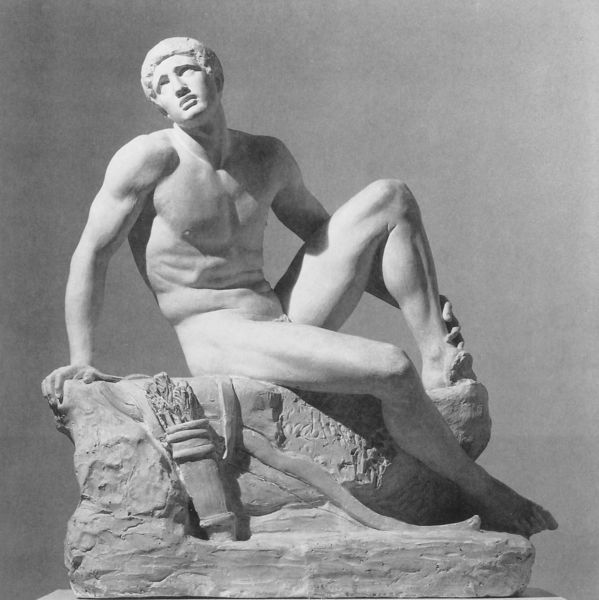
Titel: Philoktet
Künstler: Adolf von Hildebrand
Institution: München, Bayrische Staatsgemäldesammlungen
Schlagwörter: akt, gott, mann, nackt, arm, stein, sitzend, statue, bein, fels, vorsprung, sport, antik, muskel, griechenland, grieche, mannnackt